Interaction volume radius: 5 \u00c5
Interaction volume height: 45 \u00c5
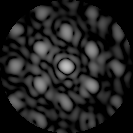
Disorder parameter: 0.4713